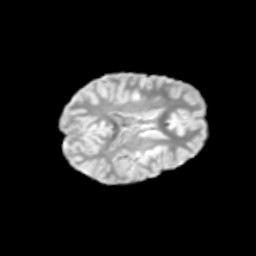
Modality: T2w
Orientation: axial
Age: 11
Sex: female
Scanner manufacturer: siemens
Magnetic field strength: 3 T
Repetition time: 3.8 s
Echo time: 0.07 s